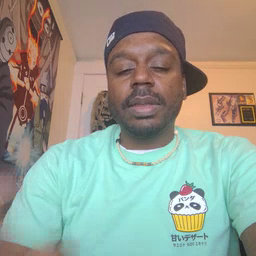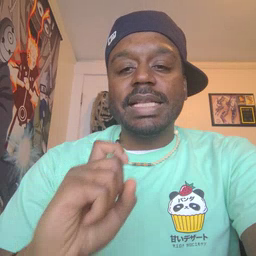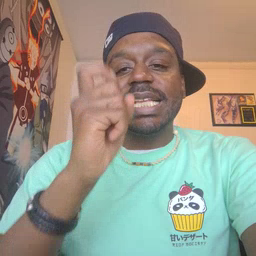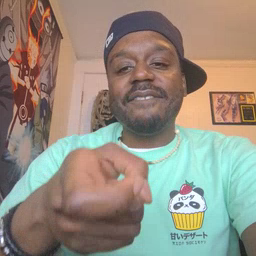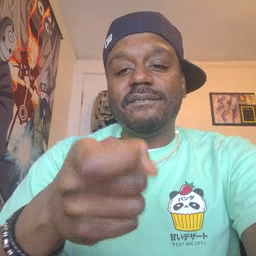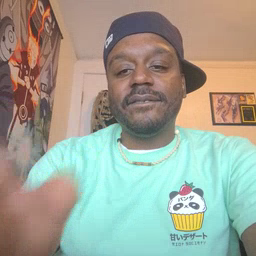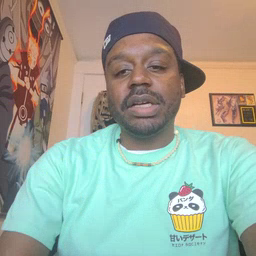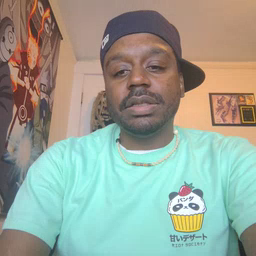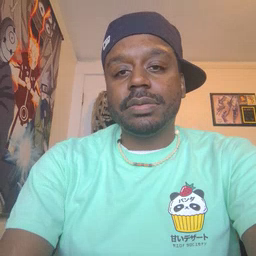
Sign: gift